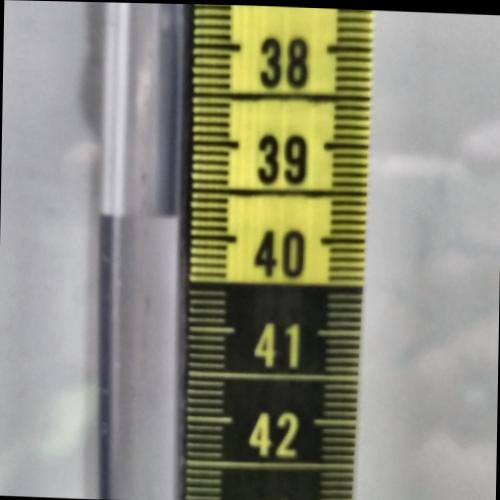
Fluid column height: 39.8 cm